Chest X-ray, AP view. Patient: 30 years old, sex F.
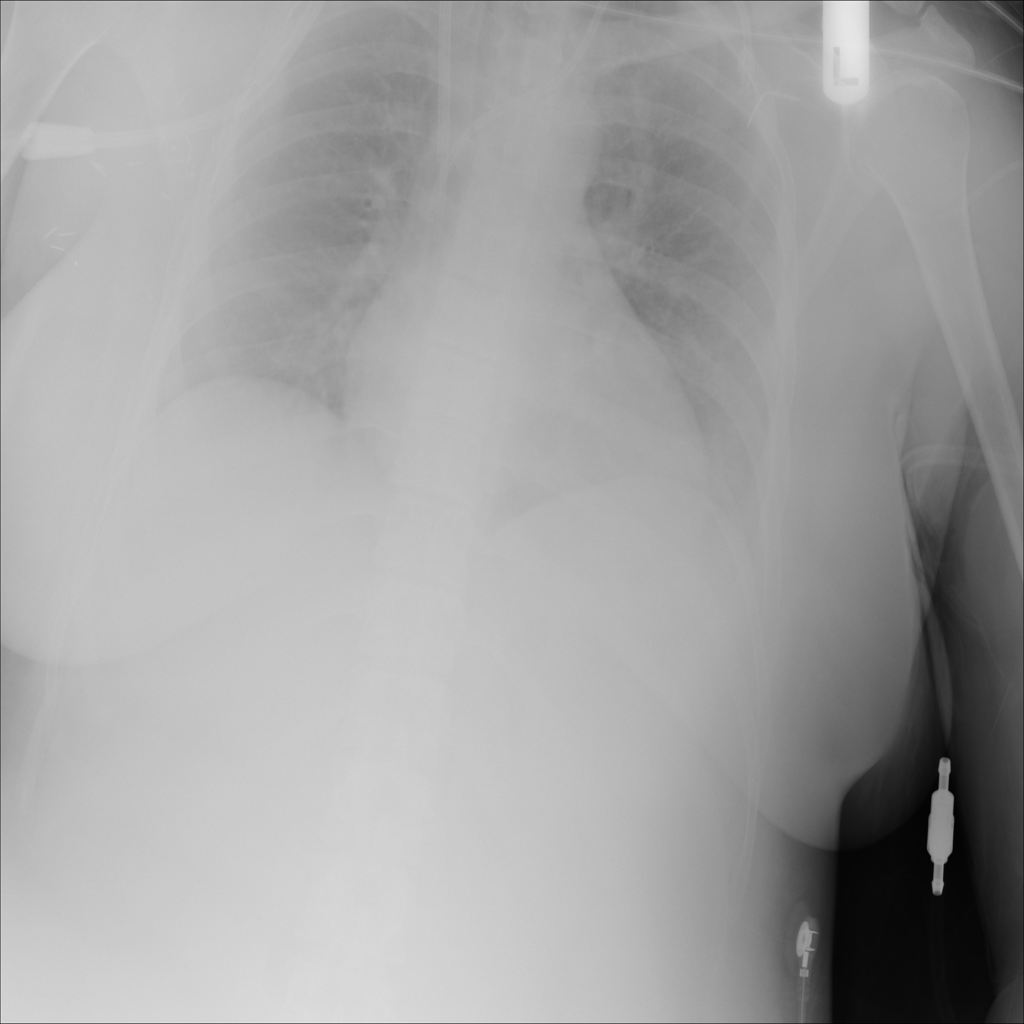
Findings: Edema